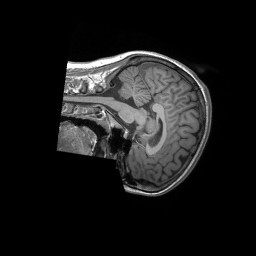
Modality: T1w
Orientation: sagittal